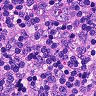
Metastatic tissue present: no